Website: macys
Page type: gifting
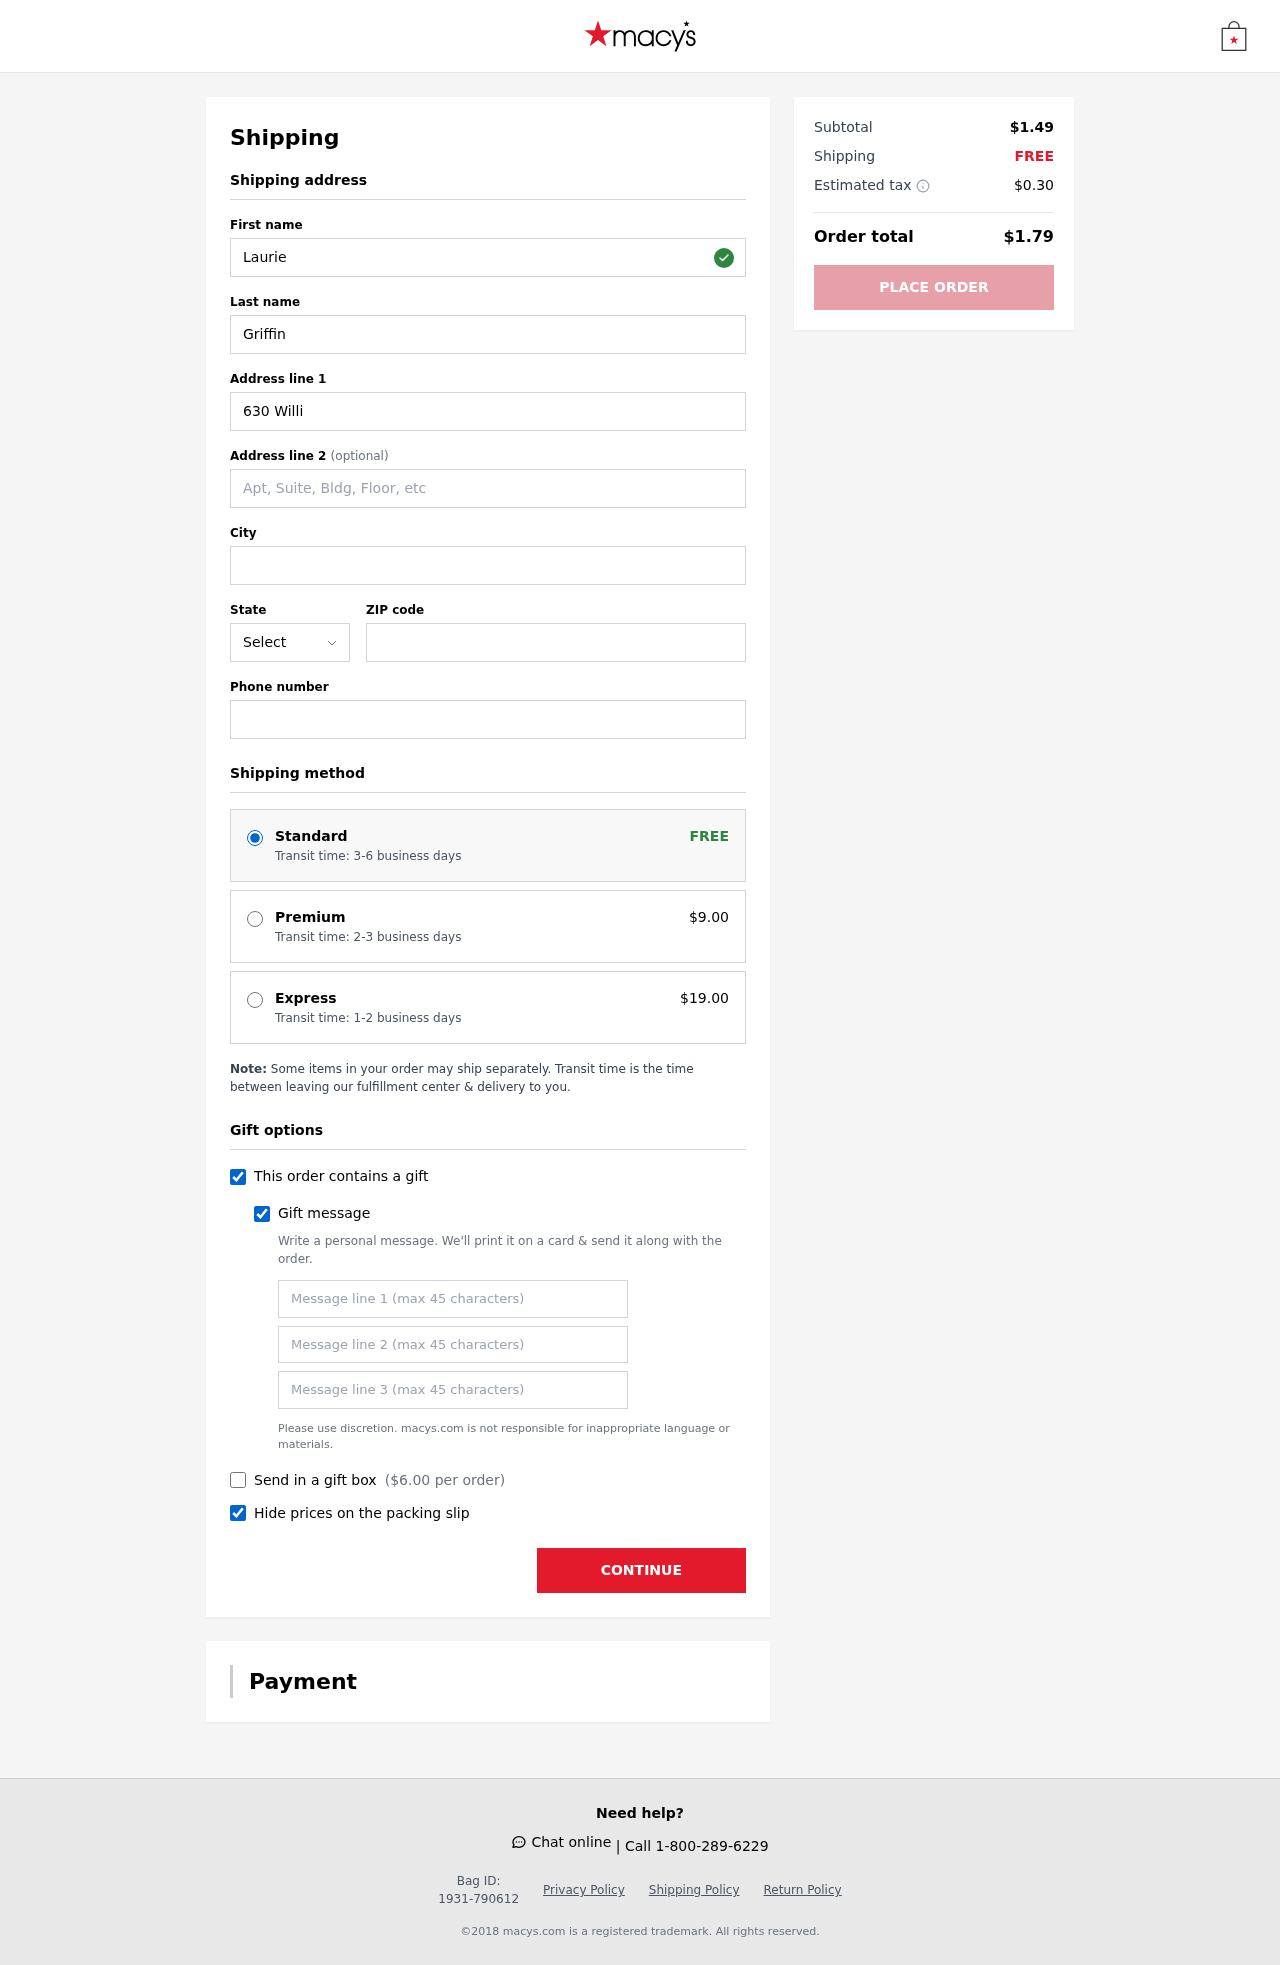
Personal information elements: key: PII_STATE_ABBR
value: MI
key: PII_FIRSTNAME
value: Laurie
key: PII_LASTNAME
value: Griffin
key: PII_STREET
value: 630 William Via Apt. 479
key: PII_STREET2
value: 530 Sandra Bridge
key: PII_CITY
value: Kevinhaven
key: PII_POSTCODE
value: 34246
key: PII_PHONE
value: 5584171522
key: PII_GIFT_MESSAGE
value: Hey Carla! I thought you’d appreciate this little hydration boost to keep you refreshed throughout your busy days. Cheers to staying energized and taking on every moment! Laurie
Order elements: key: ORDER_SHIPPING_STANDARD
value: Transit time: 3-6 business days
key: ORDER_SHIPPING_PREMIUM
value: Transit time: 2-3 business days
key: ORDER_SHIPPING_PREMIUM_PRICE
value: $9.00
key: ORDER_SHIPPING_EXPRESS
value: Transit time: 1-2 business days
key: ORDER_SHIPPING_EXPRESS_PRICE
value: $19.00
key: ORDER_GIFT_BOX_PRICE
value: $6.00
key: ORDER_SUBTOTAL
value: $1.49
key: ORDER_SHIPPING_COST
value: FREE
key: ORDER_TAX
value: $0.30
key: ORDER_TOTAL
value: $1.79